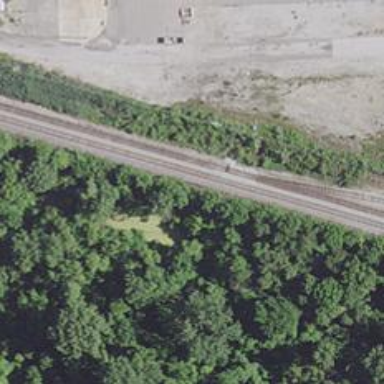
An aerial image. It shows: Railway siding with rails.